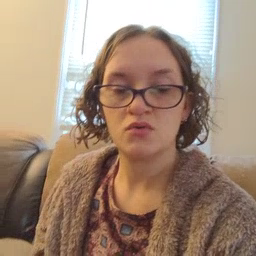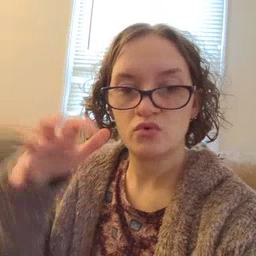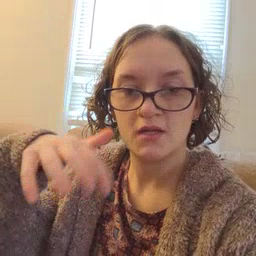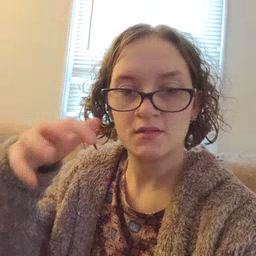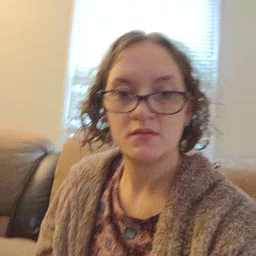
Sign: rain